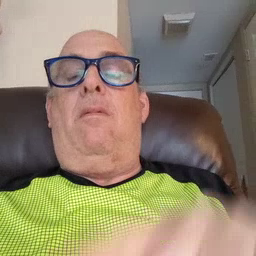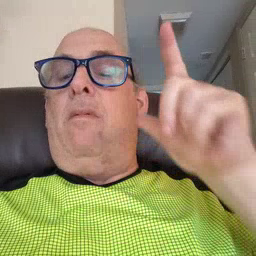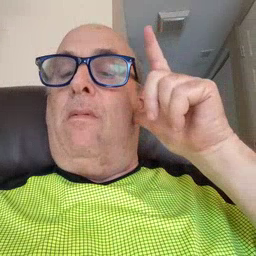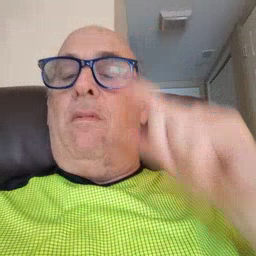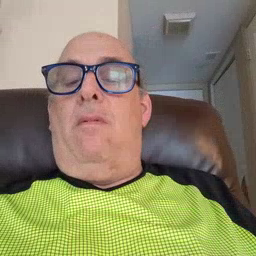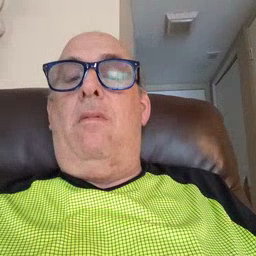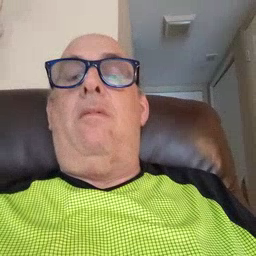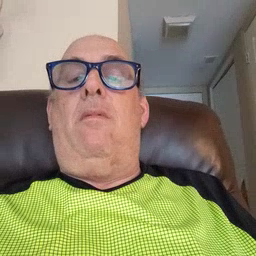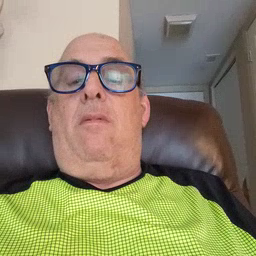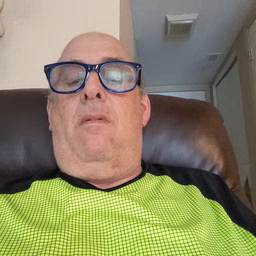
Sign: listen